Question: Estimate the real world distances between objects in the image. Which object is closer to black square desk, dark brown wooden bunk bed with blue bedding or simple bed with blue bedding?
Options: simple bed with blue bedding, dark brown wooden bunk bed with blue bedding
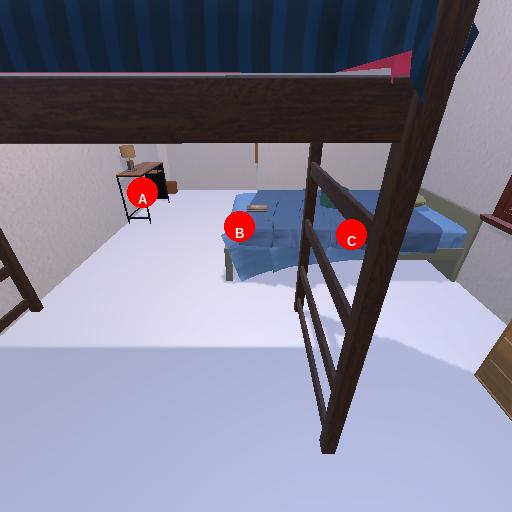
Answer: simple bed with blue bedding